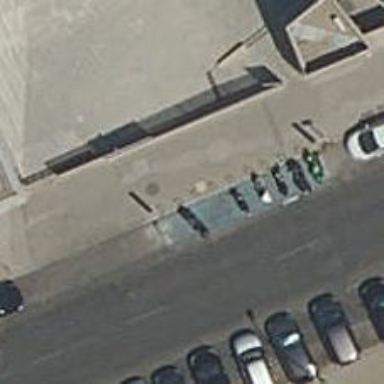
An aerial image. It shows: Bicycle parking area with stands.